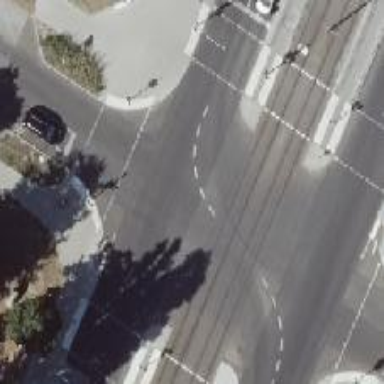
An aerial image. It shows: Tram level crossing on the railway.